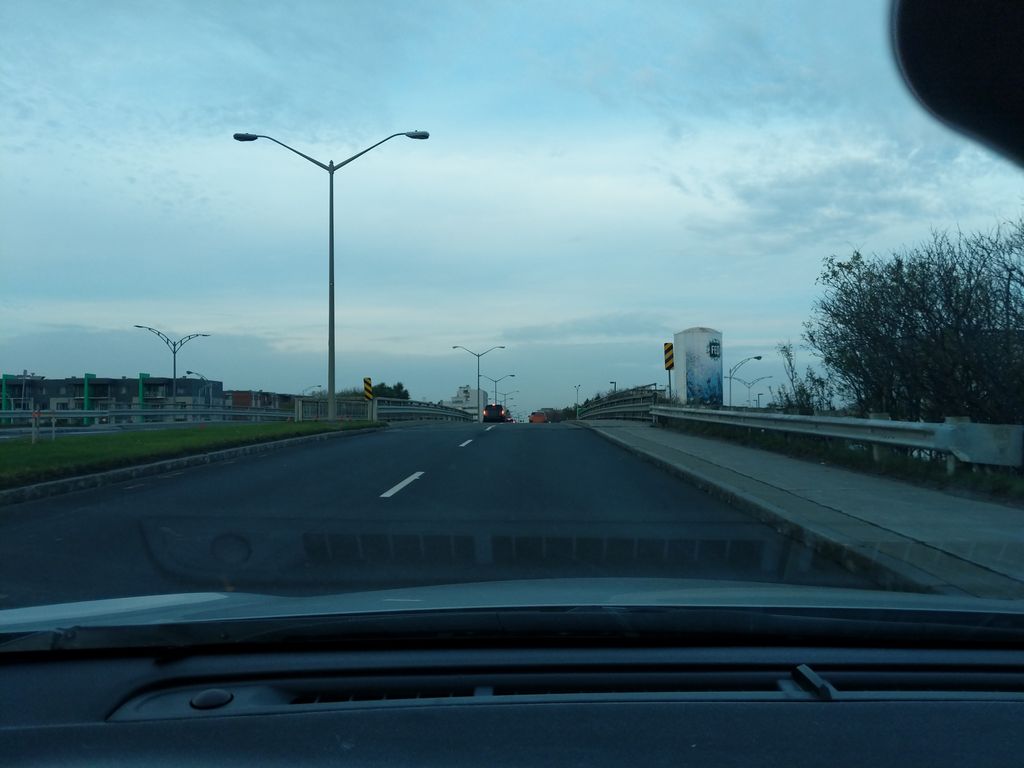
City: quebec_city